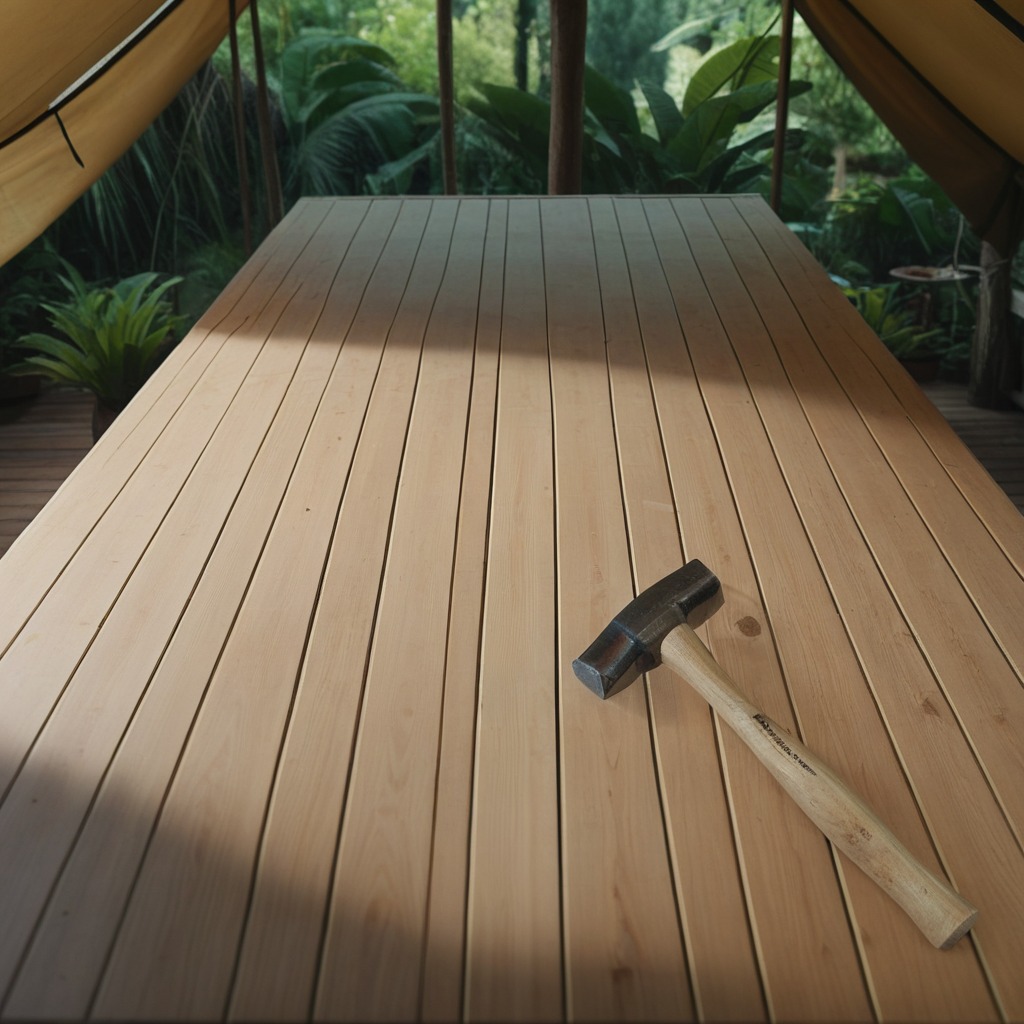
A hammer is lying on a wooden table inside a jungle field workshop tent humid ambient light worn but